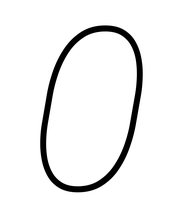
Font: Roboto-Italic_Thin_Italic